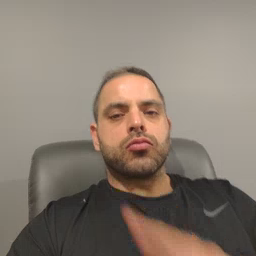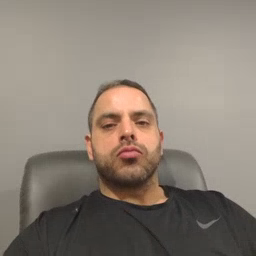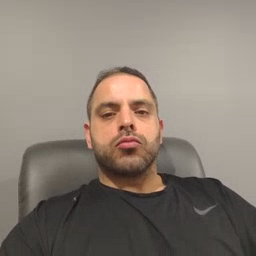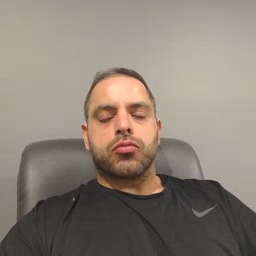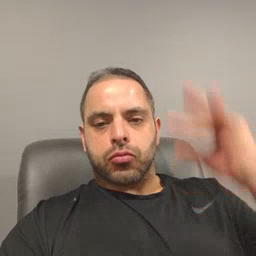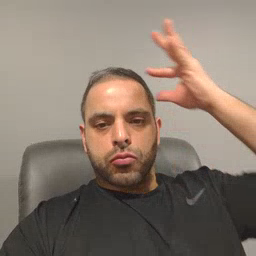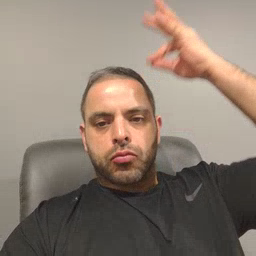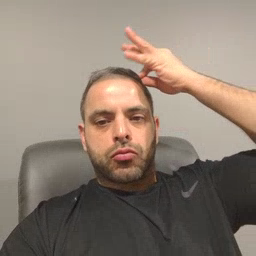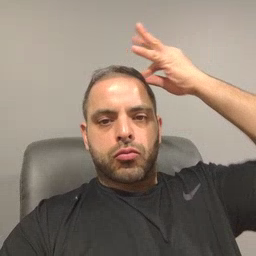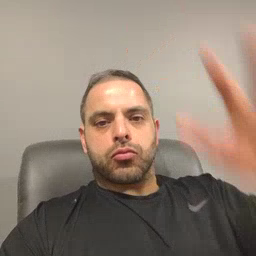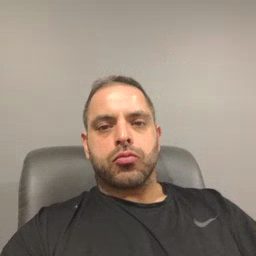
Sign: hair